Interaction volume radius: 5 \u00c5
Interaction volume height: 15 \u00c5
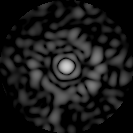
Disorder parameter: 0.8752